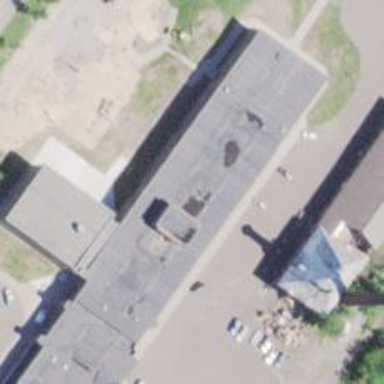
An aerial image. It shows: School.